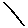
Label: line